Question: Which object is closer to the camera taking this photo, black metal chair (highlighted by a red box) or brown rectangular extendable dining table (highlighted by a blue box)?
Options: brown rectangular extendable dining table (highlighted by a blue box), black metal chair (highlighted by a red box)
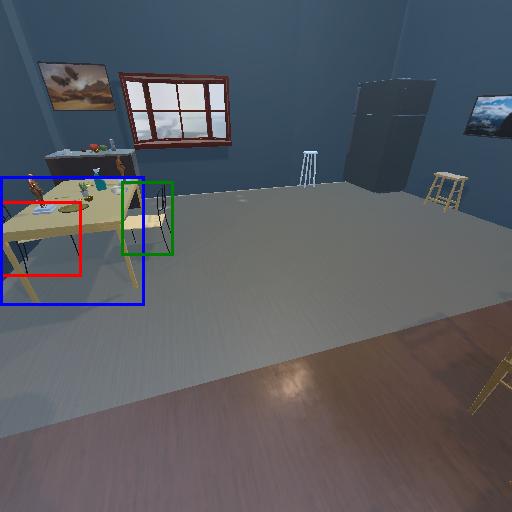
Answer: brown rectangular extendable dining table (highlighted by a blue box)